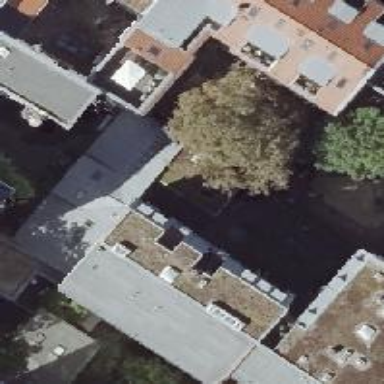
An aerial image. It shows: Residential building with unique double saltbox roof shape.